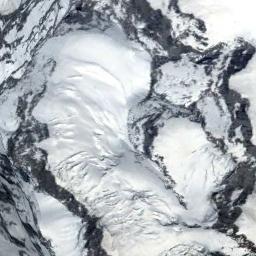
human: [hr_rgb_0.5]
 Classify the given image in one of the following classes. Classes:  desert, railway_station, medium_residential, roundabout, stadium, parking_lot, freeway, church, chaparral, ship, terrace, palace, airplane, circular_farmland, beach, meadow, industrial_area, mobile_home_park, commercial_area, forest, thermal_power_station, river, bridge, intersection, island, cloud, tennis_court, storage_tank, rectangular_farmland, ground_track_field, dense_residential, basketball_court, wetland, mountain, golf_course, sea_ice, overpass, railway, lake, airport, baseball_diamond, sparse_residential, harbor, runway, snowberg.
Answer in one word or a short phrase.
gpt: snowberg